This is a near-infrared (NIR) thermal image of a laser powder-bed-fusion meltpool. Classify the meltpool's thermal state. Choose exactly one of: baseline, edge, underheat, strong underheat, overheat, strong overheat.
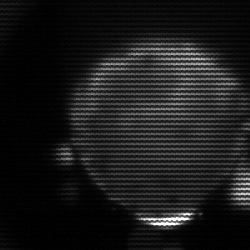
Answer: edge